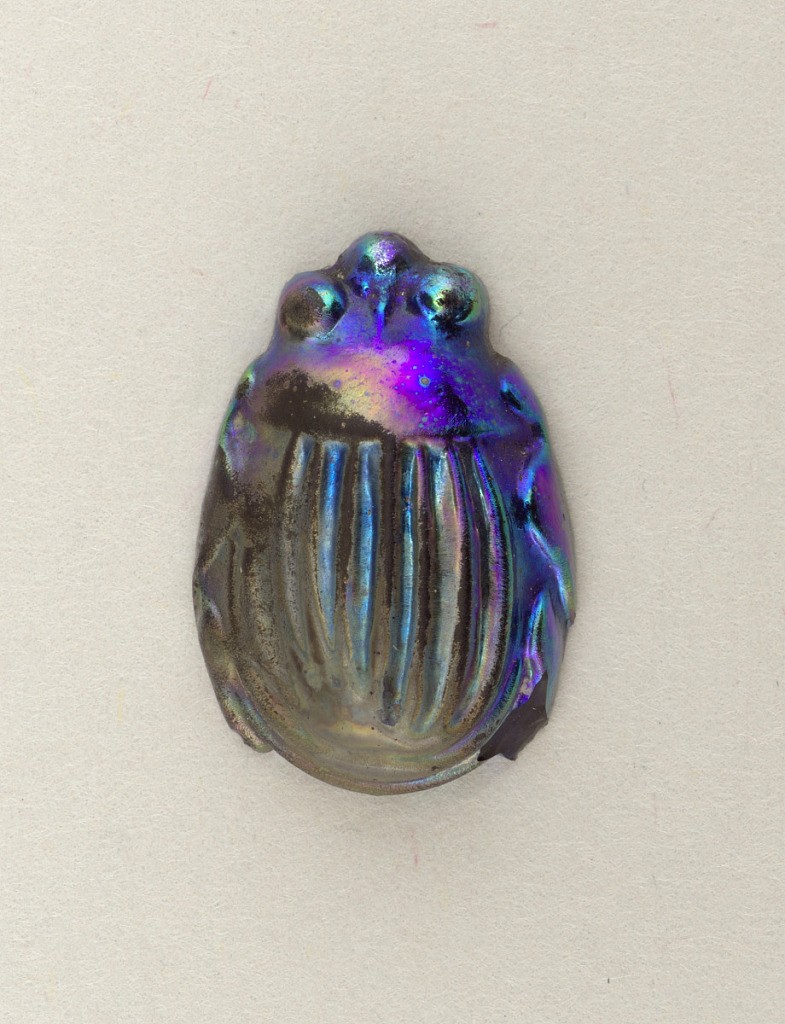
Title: Scarab
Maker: Louis Comfort Tiffany, American, 1848–1933
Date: ca. 1910
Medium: Mold-blown favrile glass
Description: Scarab of blue glass with peacock-blue iridescent back.